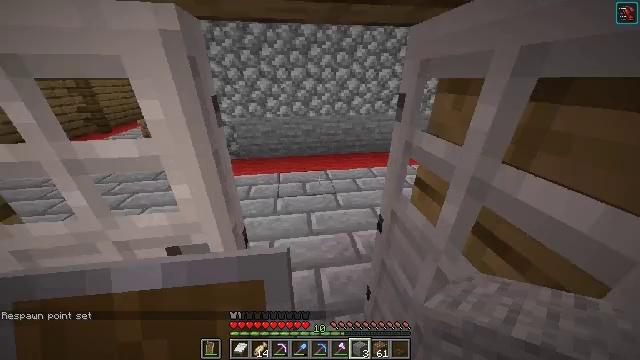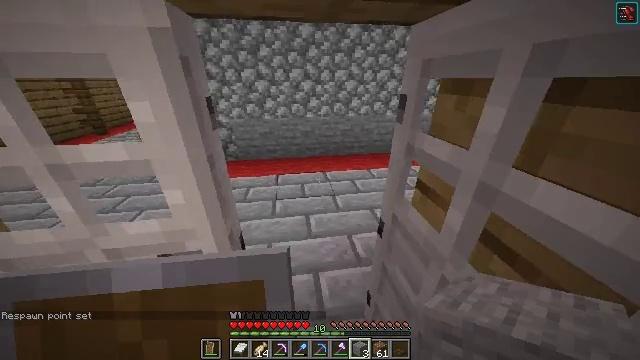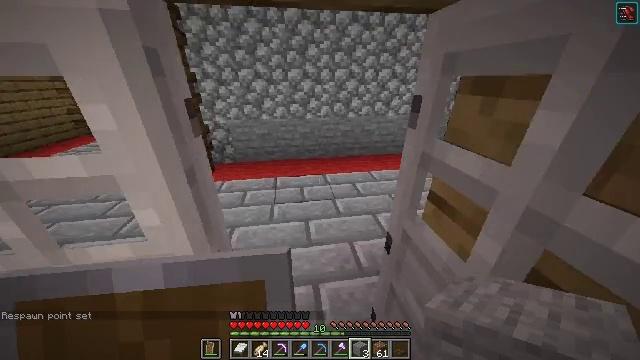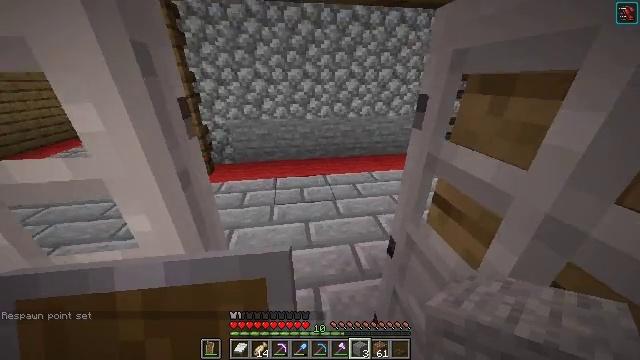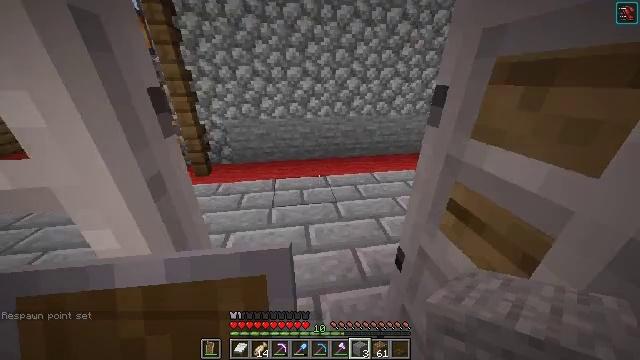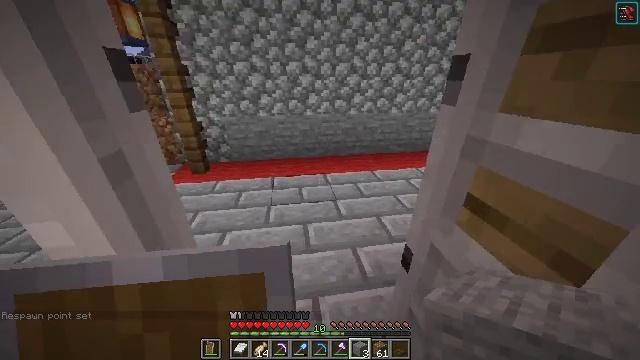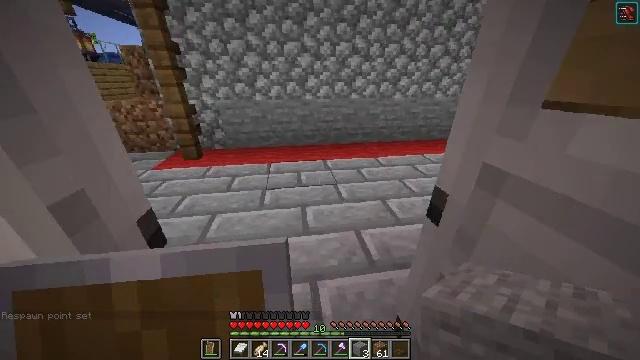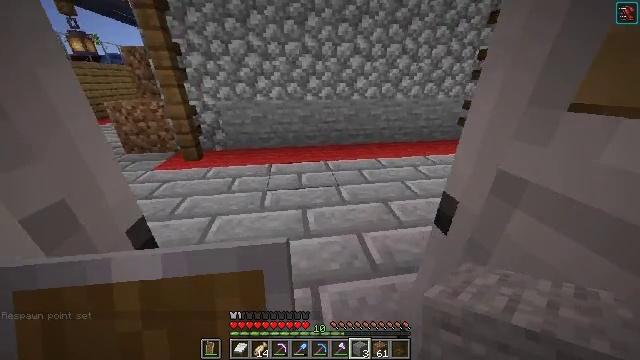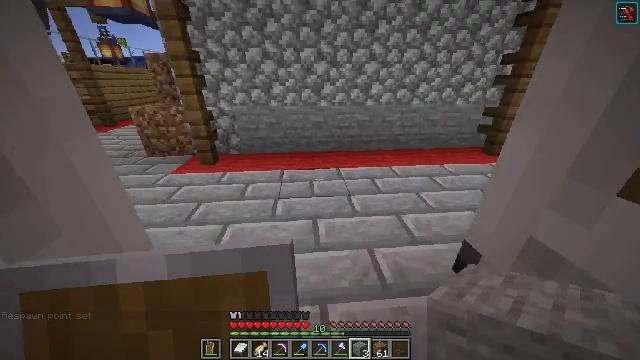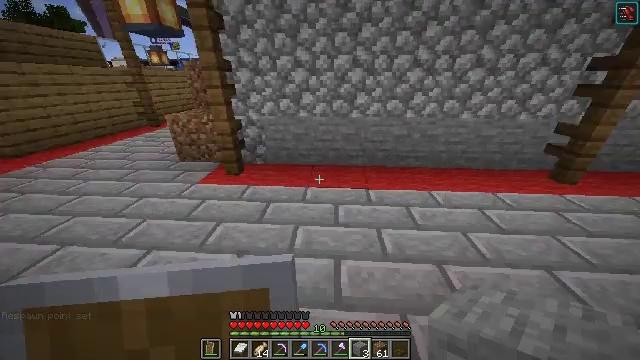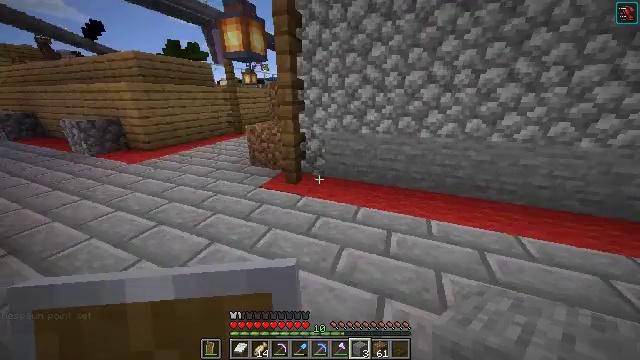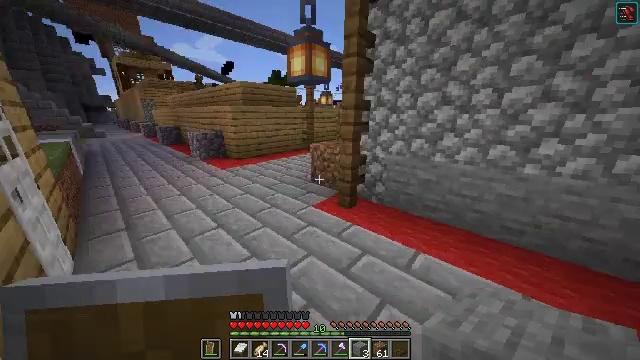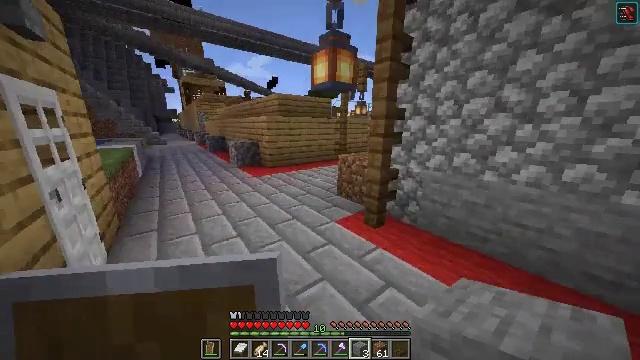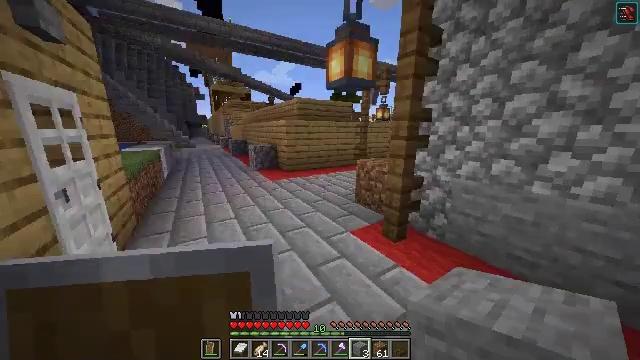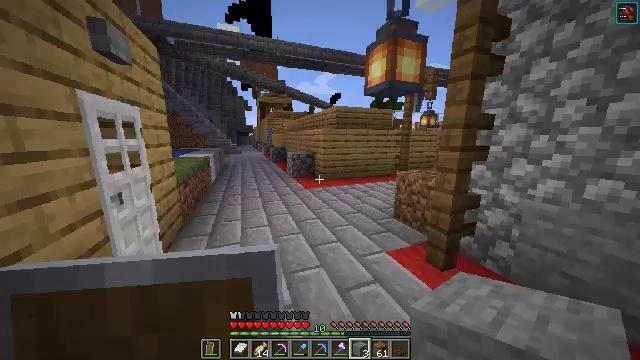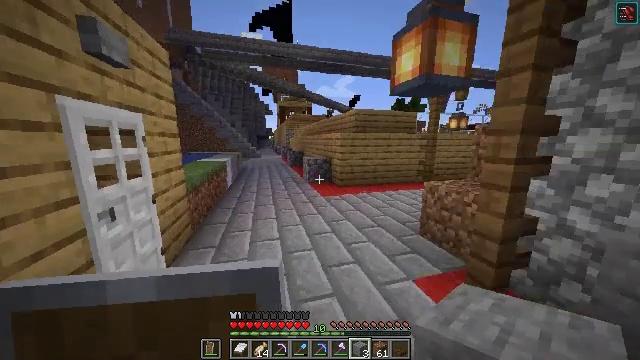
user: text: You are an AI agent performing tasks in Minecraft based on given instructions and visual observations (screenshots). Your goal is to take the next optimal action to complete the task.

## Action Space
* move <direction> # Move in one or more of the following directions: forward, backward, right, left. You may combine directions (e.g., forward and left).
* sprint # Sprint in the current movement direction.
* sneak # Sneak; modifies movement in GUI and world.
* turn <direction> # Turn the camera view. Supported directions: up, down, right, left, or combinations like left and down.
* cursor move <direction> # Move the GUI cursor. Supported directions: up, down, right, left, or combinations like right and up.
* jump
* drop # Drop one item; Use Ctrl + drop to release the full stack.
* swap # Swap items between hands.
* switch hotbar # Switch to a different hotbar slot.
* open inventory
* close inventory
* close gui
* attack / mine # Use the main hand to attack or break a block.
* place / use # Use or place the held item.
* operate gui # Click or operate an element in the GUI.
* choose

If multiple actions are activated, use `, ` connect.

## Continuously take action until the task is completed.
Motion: motion action
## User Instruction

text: Remove golden leggings from the inventory.
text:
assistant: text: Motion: move forward, sneak
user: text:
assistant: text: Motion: move forward, sneak
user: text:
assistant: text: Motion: move forward
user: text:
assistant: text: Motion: move forward
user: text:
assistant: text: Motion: move forward
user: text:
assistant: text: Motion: move forward
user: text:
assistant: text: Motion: move forward
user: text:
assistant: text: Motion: move forward, turn left
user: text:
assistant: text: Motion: move forward, turn left
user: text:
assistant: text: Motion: move forward and move right, turn left and up
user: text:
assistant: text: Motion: move forward and move right, turn left and up
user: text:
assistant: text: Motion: move forward, turn left and up
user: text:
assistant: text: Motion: move forward, turn left and up
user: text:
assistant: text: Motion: move forward, turn left and up
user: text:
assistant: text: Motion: move forward, turn left and up
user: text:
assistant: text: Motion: move forward, turn left and up
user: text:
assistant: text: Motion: no_op
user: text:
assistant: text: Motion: no_op
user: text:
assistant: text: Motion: no_op
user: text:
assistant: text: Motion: no_op
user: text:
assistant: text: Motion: move forward
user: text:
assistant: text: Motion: move forward
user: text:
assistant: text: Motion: move forward
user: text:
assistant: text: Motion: turn right
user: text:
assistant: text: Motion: turn right
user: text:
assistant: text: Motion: move forward, turn right
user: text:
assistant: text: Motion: move forward, turn right
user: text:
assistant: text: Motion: move forward, turn right
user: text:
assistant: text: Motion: move forward, turn right
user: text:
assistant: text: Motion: move forward, turn right